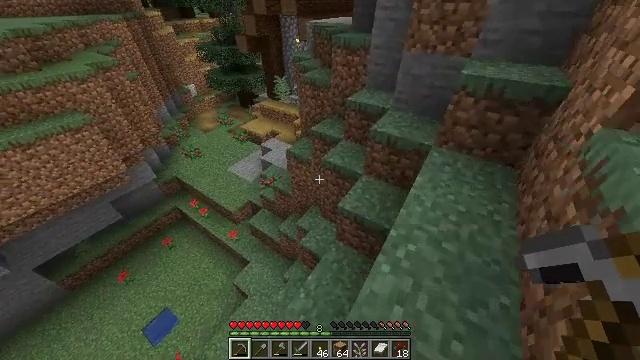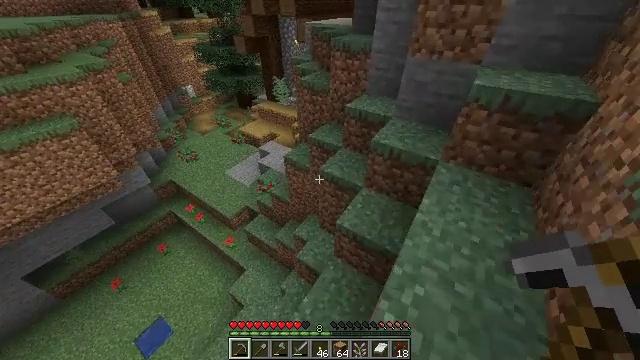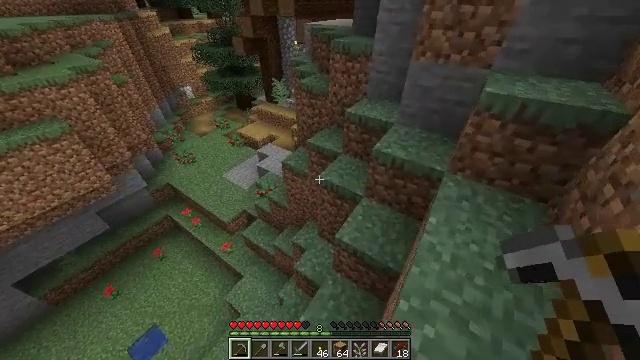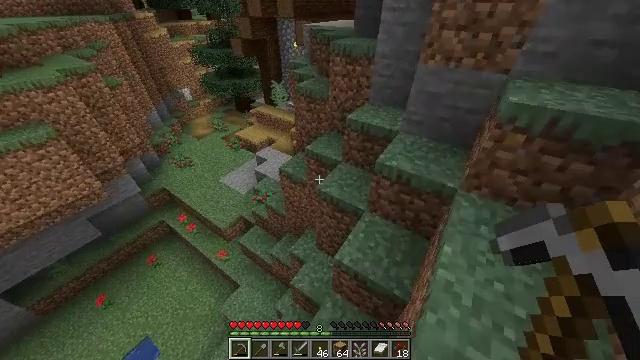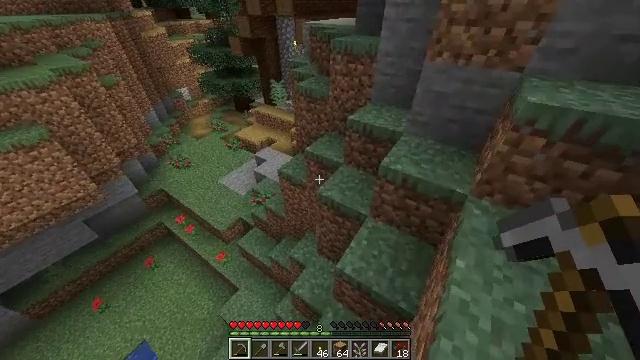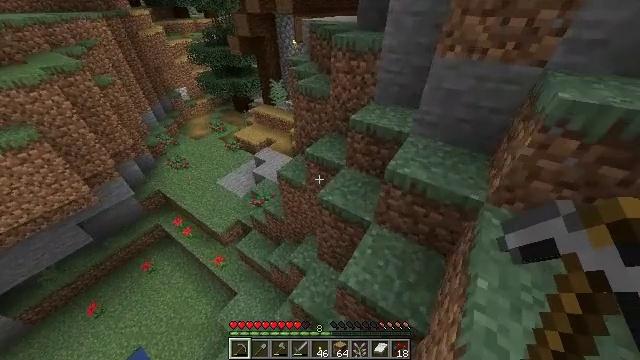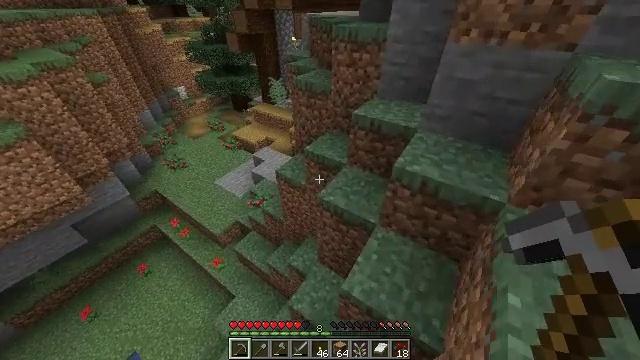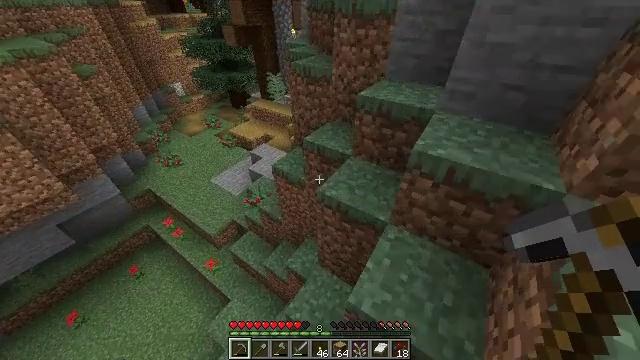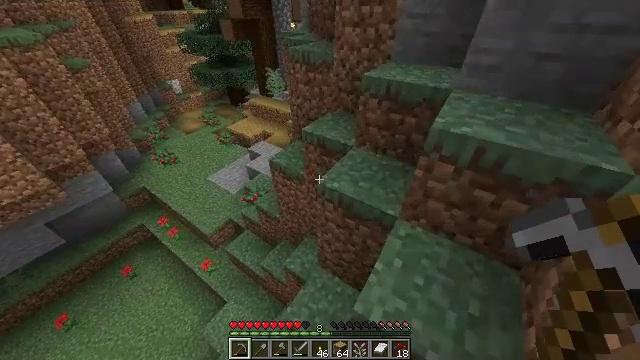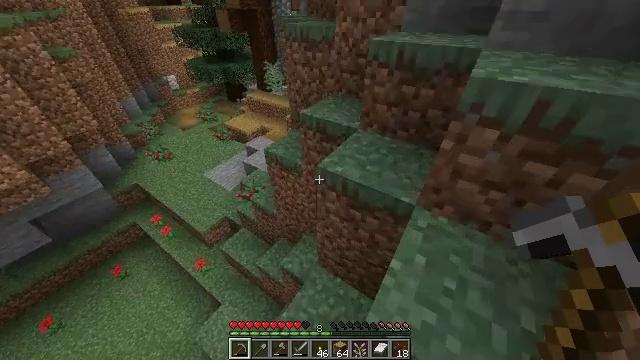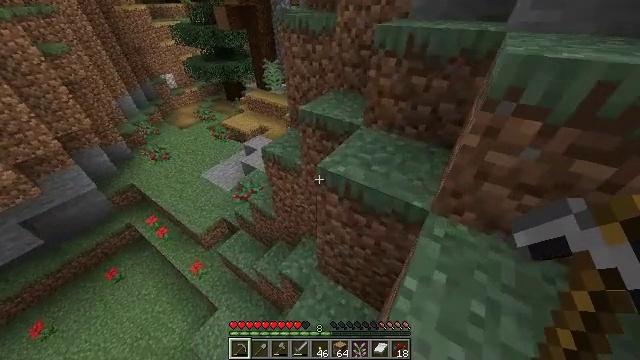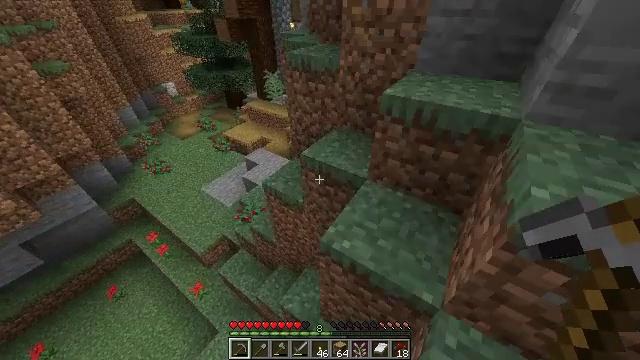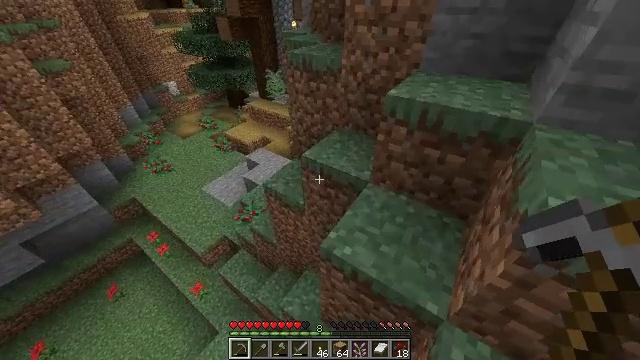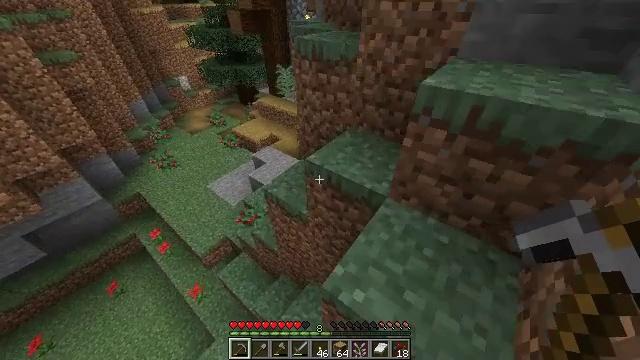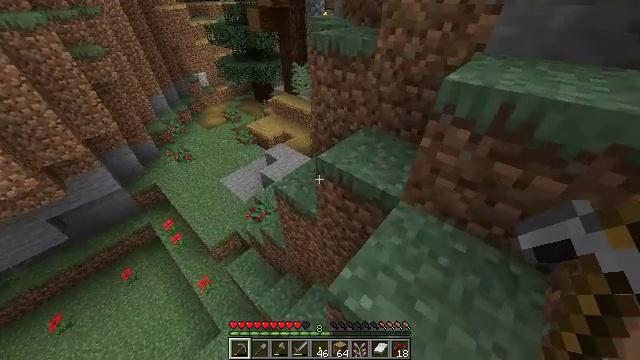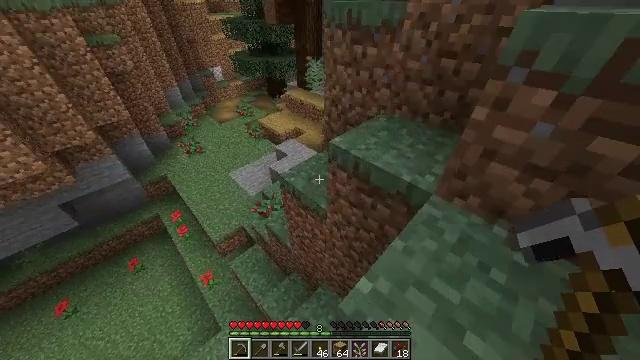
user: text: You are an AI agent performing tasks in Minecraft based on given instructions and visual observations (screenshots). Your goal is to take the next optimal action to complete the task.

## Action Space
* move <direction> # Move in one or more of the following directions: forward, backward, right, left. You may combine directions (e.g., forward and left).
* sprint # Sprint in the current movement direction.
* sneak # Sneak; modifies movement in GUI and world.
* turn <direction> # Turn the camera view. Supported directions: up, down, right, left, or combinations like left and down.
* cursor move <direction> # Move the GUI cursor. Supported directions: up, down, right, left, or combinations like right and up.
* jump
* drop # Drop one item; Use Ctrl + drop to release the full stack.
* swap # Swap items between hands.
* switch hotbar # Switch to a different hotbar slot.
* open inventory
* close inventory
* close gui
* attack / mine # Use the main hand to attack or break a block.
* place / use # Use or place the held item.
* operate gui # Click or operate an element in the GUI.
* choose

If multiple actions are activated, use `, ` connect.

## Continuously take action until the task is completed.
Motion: motion action
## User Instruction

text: Clear the sweet berry bush to collect the sweet berries.
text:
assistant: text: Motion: move forward, sprint
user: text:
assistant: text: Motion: move forward, sprint
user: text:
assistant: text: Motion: move forward, sprint
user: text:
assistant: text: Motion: move forward, sprint
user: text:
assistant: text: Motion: move forward, sprint
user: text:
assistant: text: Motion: move forward, sprint
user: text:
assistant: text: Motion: move forward, sprint
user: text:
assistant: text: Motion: move forward, sprint
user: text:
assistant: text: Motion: move forward, sprint
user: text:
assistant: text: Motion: move forward, sprint
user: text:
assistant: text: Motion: move forward, sprint
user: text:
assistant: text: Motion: move forward, sprint
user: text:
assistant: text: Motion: move forward, sprint, turn left
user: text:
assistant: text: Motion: move forward, sprint, turn left
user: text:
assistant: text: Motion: move forward, sprint, turn left
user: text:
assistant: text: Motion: move forward, sprint, turn left
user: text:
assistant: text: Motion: move forward, sprint, turn left
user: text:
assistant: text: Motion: move forward, sprint
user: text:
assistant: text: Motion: move forward, sprint
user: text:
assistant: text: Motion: move forward, sprint
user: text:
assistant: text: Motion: move forward, sprint
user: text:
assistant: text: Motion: move forward, sprint, turn left
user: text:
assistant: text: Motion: move forward, sprint, turn left
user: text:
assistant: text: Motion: move forward, sprint, turn left
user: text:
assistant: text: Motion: move forward, sprint, turn left
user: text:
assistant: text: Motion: move forward, sprint
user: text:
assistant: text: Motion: move forward, sprint
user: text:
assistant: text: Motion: move forward, sprint
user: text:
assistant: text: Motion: move forward, sprint
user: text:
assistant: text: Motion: move forward, sprint